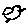
Label: bird